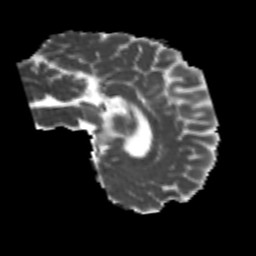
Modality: MD
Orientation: sagittal
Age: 22
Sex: male
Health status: healthy
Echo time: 0.074 s